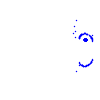
Particle: kaon